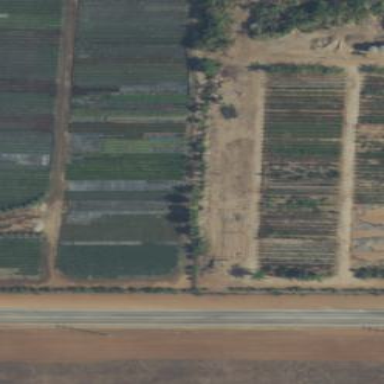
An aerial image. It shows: Plant nursery specializing in shrubs.